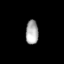
Tissue: lung
Cell type: Endothelial cells
Senescence score: 0.5759
Nuclear area (px): 300
Mean DAPI intensity: 168.017